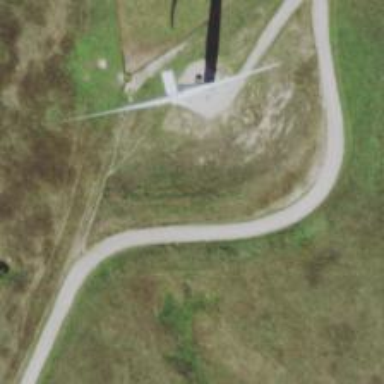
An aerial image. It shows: Road designated for service vehicles specifically for accessing wind farm.